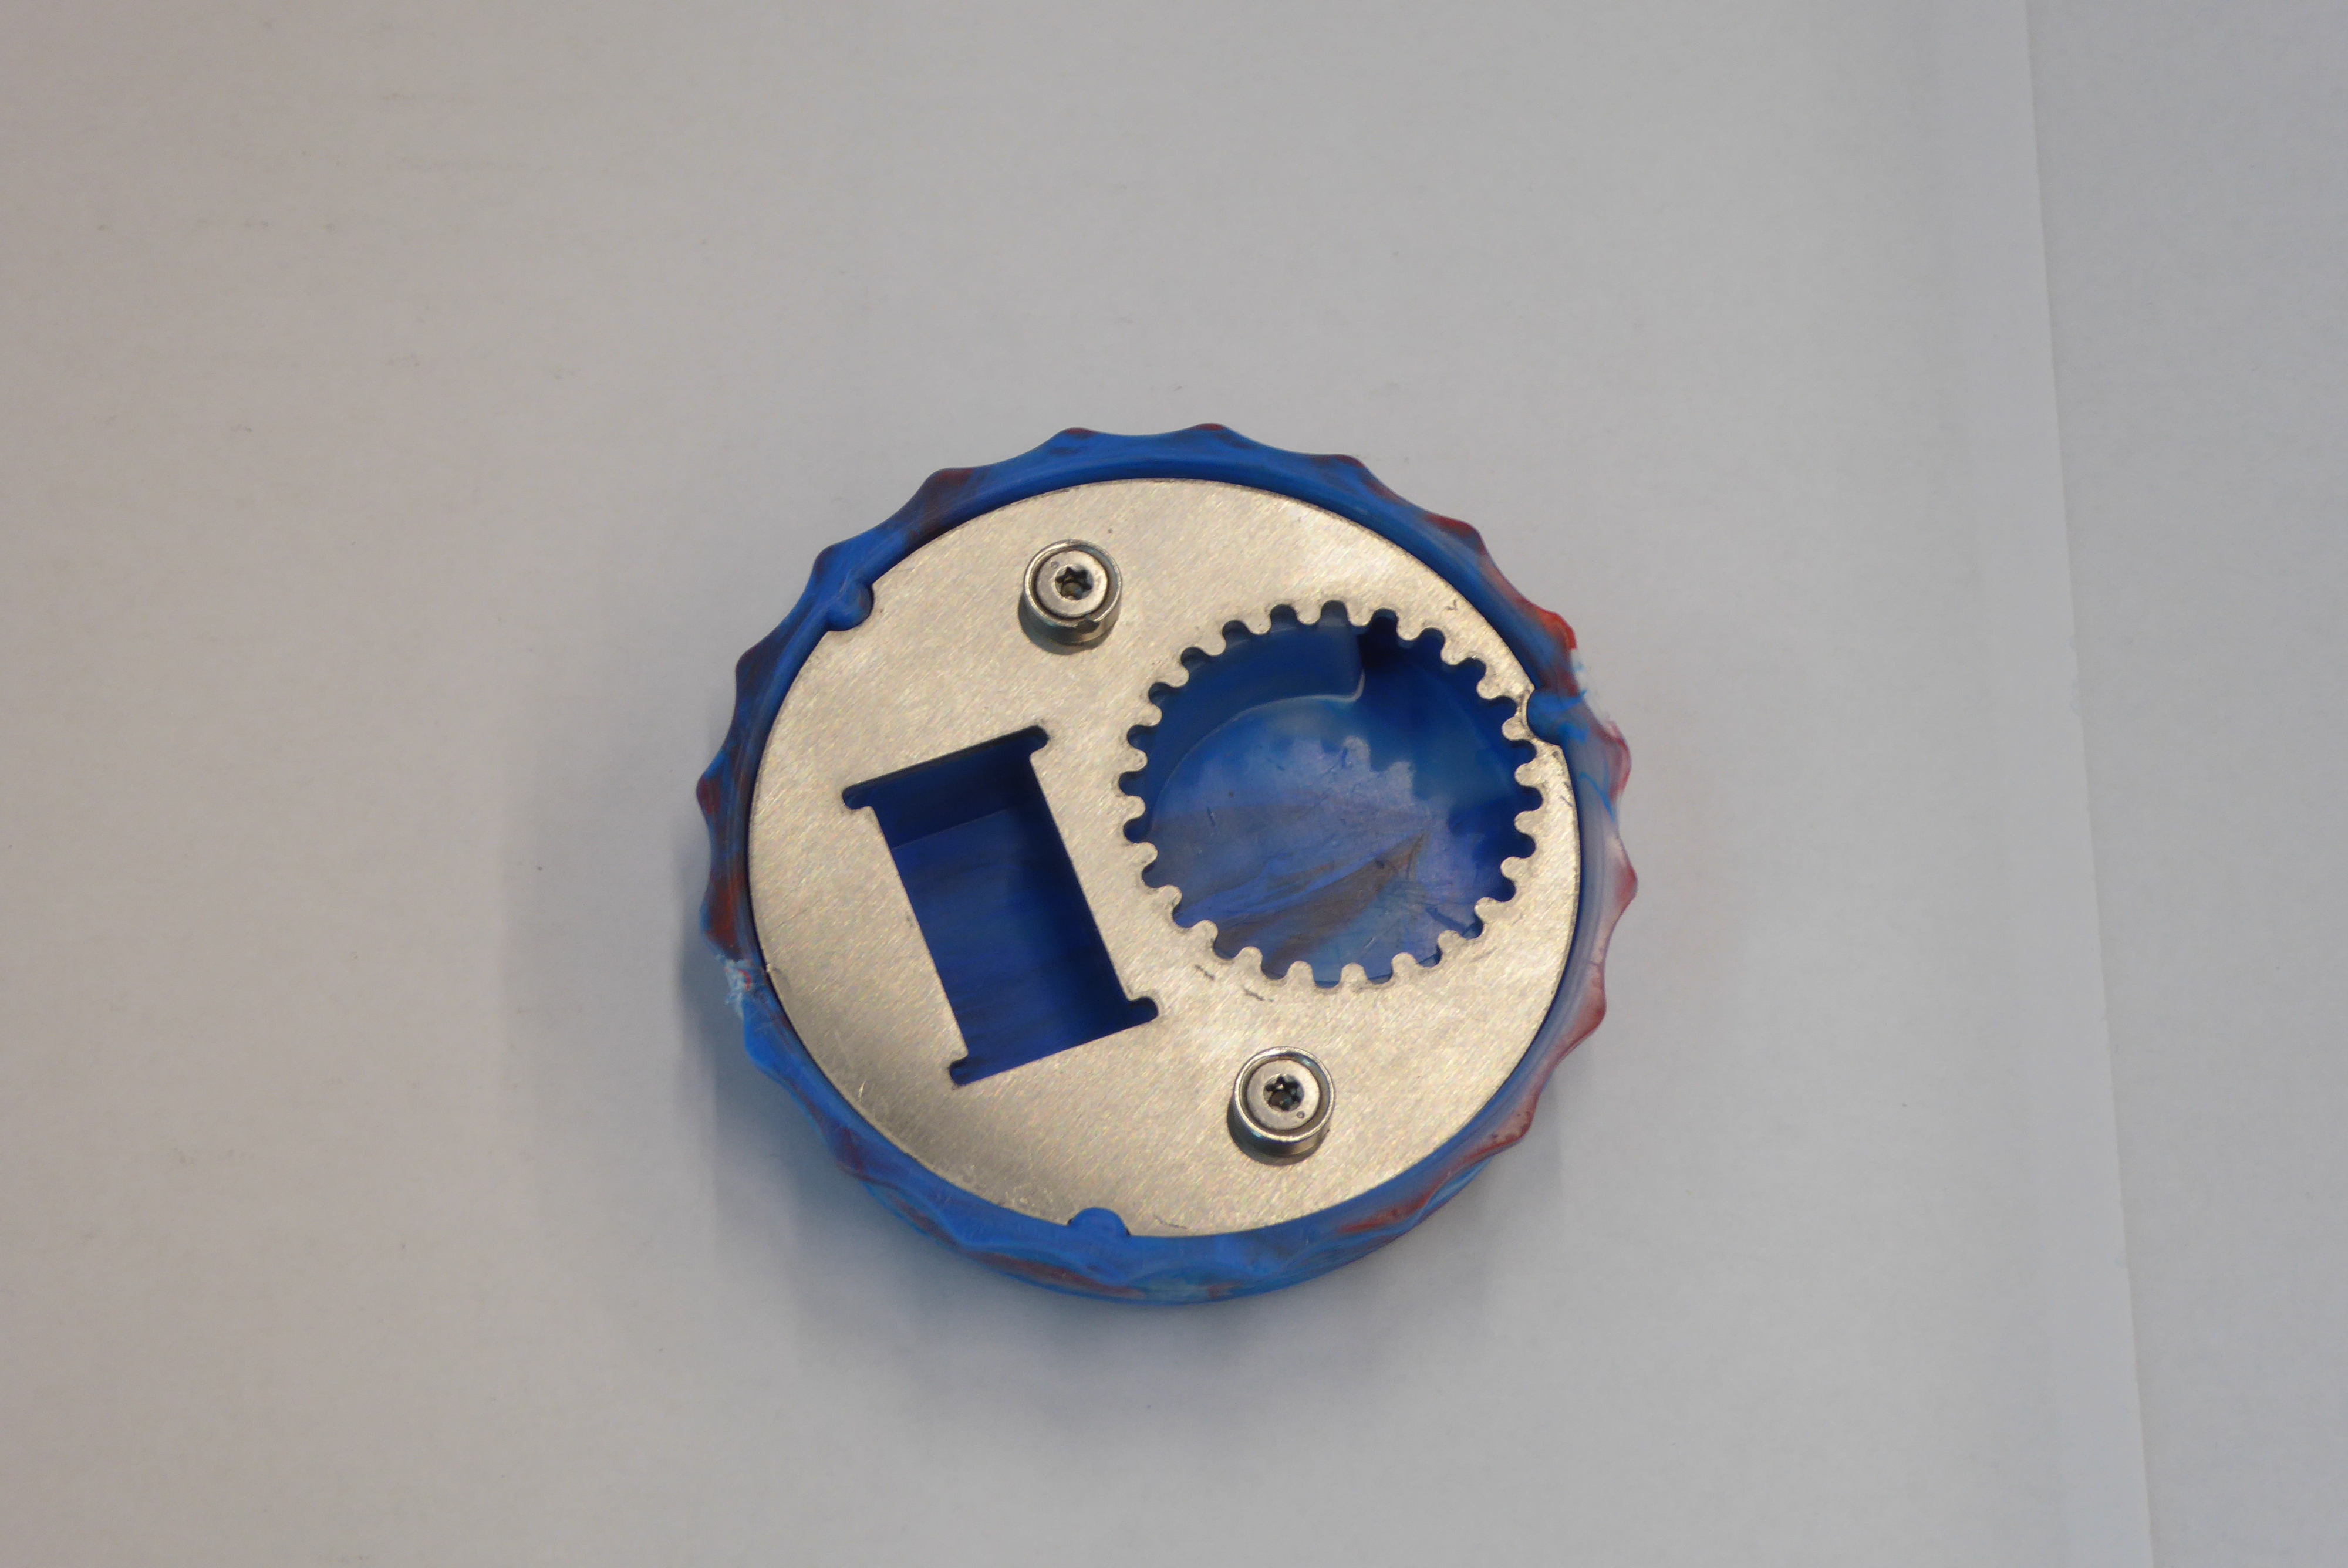
Label: Bottle Opener